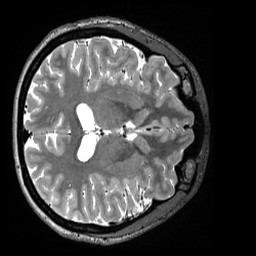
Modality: T2w
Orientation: axial
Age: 32
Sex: female
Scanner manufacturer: siemens
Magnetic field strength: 3 T
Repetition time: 3.2 s
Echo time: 0.564 s